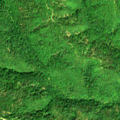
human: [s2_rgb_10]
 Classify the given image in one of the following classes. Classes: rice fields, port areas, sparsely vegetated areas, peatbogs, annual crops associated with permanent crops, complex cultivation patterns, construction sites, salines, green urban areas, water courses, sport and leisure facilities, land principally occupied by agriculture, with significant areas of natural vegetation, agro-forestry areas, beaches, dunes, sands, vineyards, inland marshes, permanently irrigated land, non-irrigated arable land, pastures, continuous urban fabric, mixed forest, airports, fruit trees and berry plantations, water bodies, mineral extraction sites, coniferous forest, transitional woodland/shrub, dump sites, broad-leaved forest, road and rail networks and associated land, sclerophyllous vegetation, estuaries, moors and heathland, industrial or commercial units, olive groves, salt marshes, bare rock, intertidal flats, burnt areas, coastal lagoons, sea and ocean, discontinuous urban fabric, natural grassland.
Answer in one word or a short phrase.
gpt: broad-leaved forest